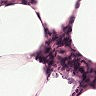
Metastatic tissue present: no